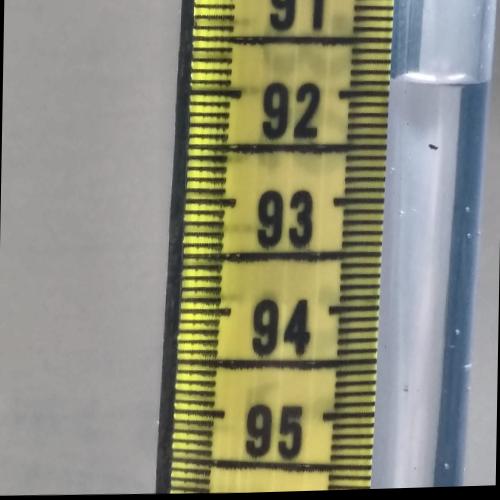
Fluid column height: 91.9 cm